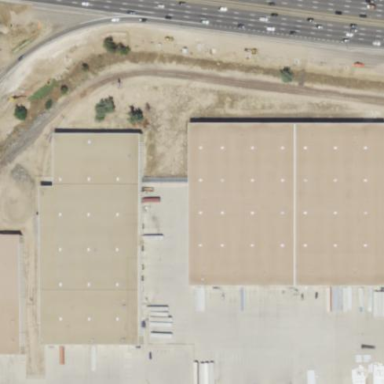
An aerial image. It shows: Warehouse.